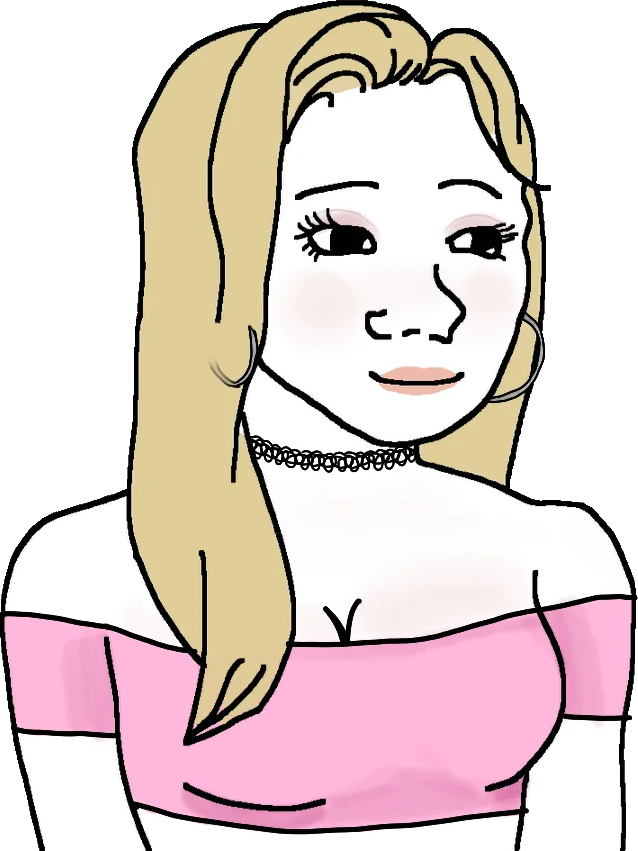
Label: 5_Trad_Wife